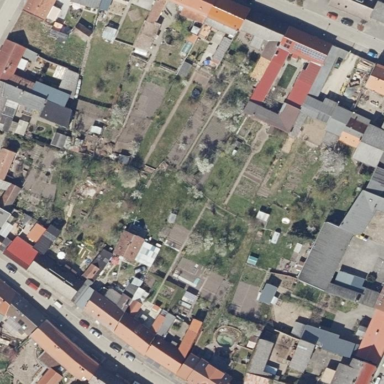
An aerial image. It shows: Garden that is leisure land.